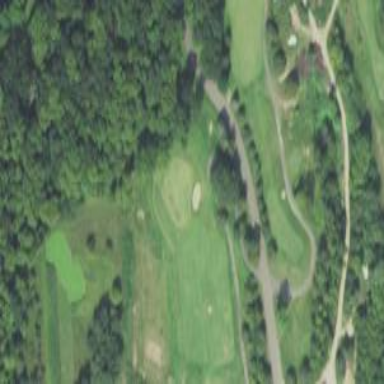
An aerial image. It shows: Rough grassy area used for golf.